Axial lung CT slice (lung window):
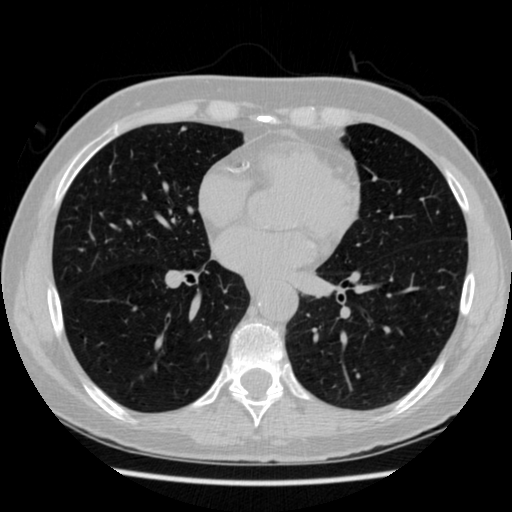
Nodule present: yes
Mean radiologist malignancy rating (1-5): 2.25